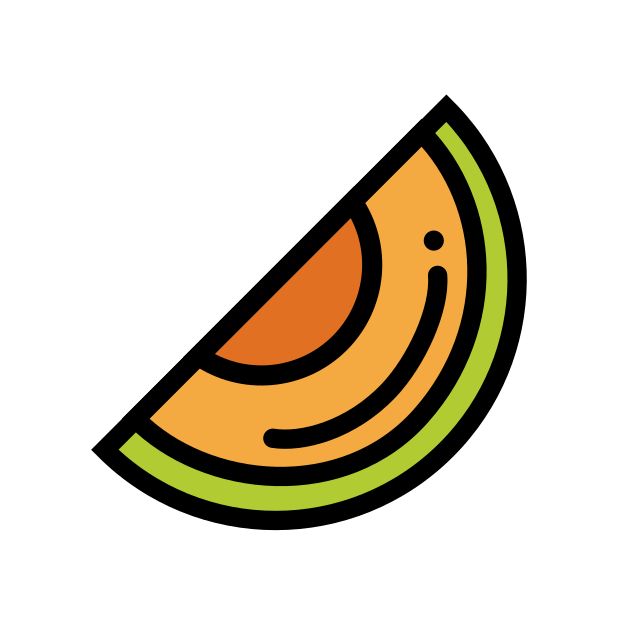
Emoji: 🍈
Name: melon
Unicode: 0x1f348